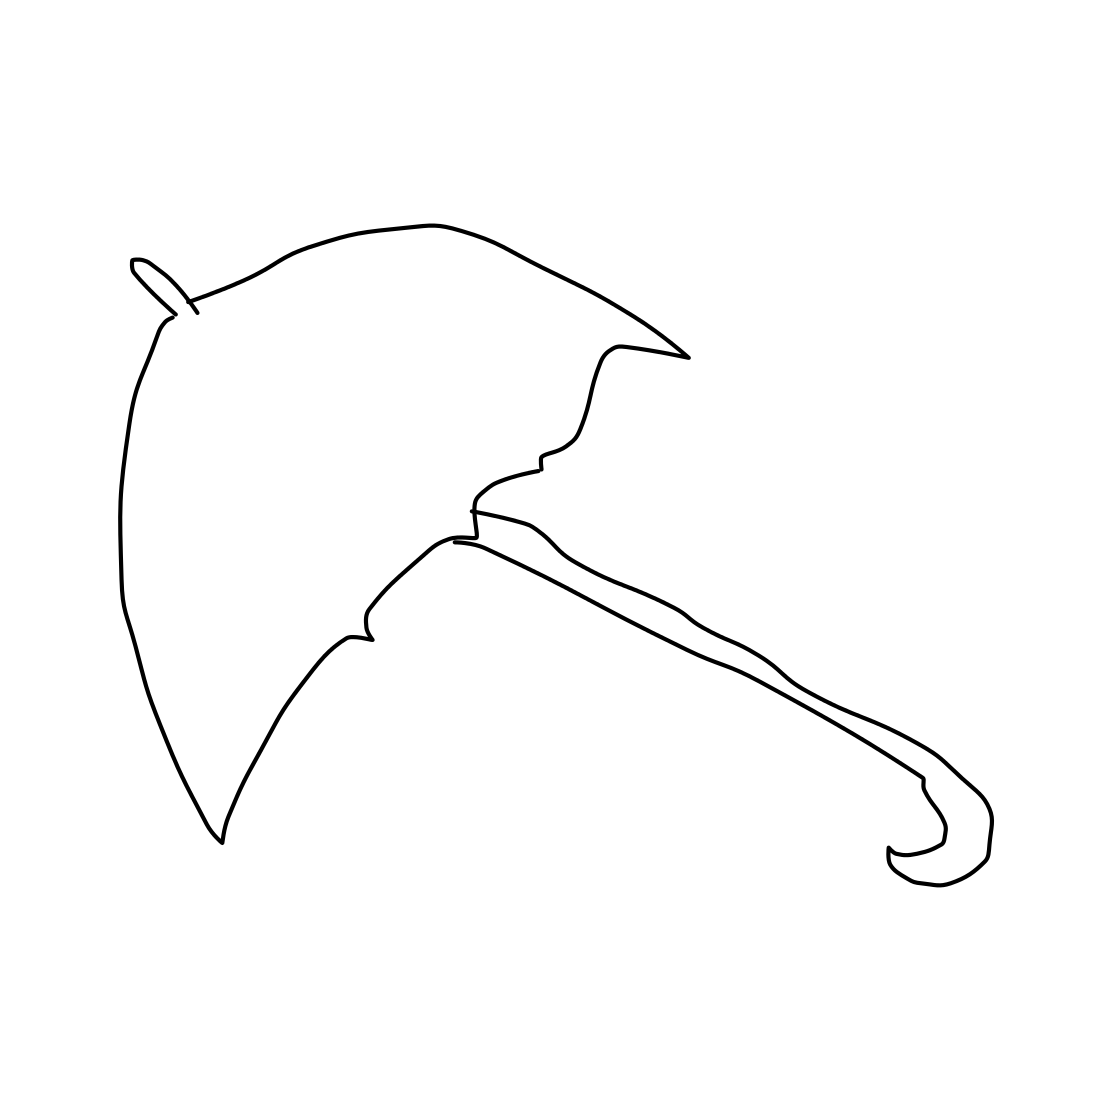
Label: umbrella